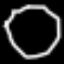
Label: octagon